Question: I am trying to edit this <URL>.
More specifically, I will try to apply the pause-resume controls of a <URL> in addition with a control bar like this we have under videos. At the end I imagine to have something like this:

How can apply the pause resume control in the beginning?
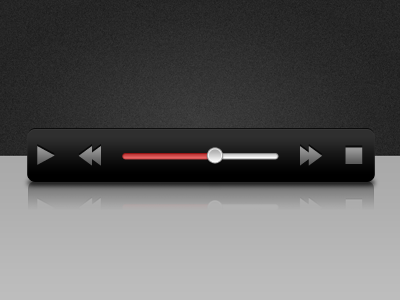
Answer: Here's a quick implementation. The pause essentially cancels the current transition and the play resumes it based on time/position it was paused:
'''
var pauseValues = {
lastT: 0,
currentT: 0
};
function transition() {
circle.transition()
.duration(duration - (duration * pauseValues.lastT)) // take into account any pause
.attrTween("transform", translateAlong(path.node()))
.each("end", function(){
pauseValues = {
lastT: 0,
currentT: 0
};
transition()
});
}
function translateAlong(path) {
var l = path.getTotalLength();
return function(d, i, a) {
return function(t) {
t += pauseValues.lastT; // was it previously paused?
var p = path.getPointAtLength(t * l);
pauseValues.currentT = t; // just in case they pause it
return "translate(" + p.x + "," + p.y + ")";
};
};
}
d3.select('button').on('click',function(d,i){
var self = d3.select(this);
if (self.text() == "Pause"){
self.text('Play');
circle.transition()
.duration(0);
setTimeout(function(){
pauseValues.lastT = pauseValues.currentT; // give it a bit to stop the transition
}, 100);
}else{
self.text('Pause');
transition();
}
});
transition();
'''
Example <URL>.